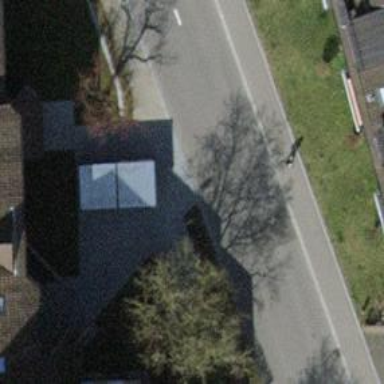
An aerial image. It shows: Residential road with sidewalk on the left.